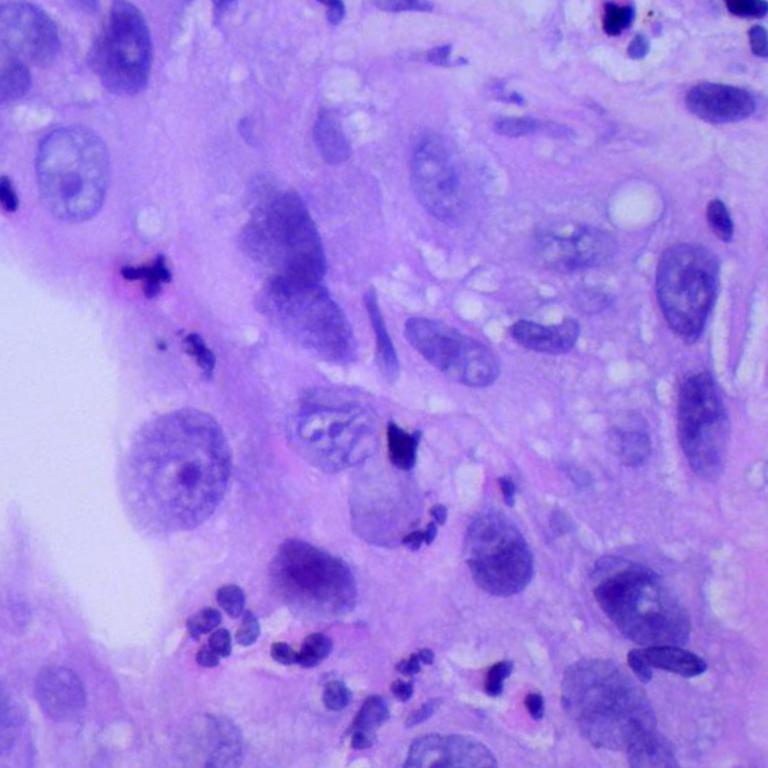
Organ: lung
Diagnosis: squamous carcinomas